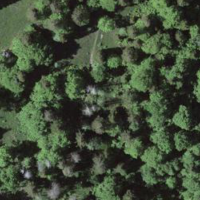
EUNIS habitat code: 23
Species observed at this site:
Traunsteinera globosa